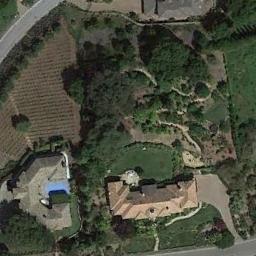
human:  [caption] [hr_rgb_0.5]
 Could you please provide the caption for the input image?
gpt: In sparse residential areas there are several houses of various sizes and many green trees surrounded by farmland .

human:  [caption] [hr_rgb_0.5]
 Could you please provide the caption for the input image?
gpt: The sparse residential is on the grass next to the farmland and some trees .

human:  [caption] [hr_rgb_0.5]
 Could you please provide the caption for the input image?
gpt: Here is a gorgeous home with a trail behind and a row of trees in front .

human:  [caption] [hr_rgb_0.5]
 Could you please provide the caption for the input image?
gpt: The sparse residential  is surrounded by trees .

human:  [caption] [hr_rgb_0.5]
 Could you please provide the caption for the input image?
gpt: A sparse residential area with some green trees and two buildings .